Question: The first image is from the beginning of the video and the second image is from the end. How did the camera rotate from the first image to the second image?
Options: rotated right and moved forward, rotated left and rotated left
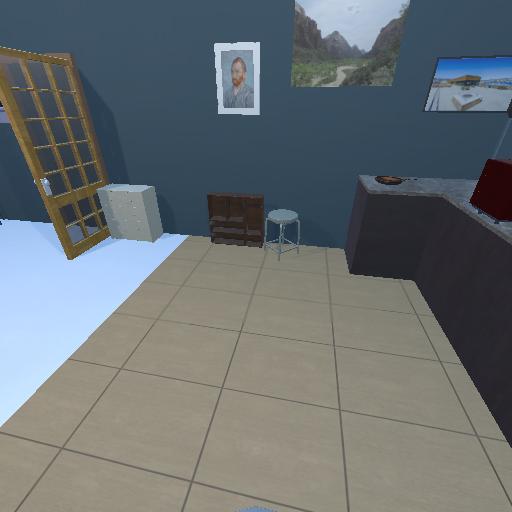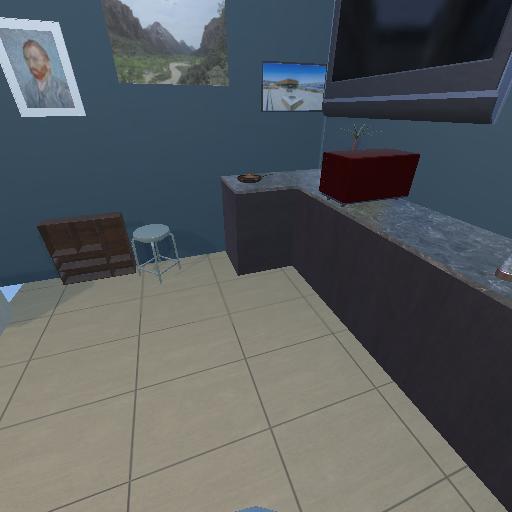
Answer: rotated right and moved forward